Question: I'm working on a project building an analytics dashboard for a local city organization to visualize basic statistics about users of a mobile app. I've been using the dc.js library to build linked charts, and have made some headway on an initial dashboard, but am having trouble generating a line chart. This problem seems similar to the one posted <URL> with bar charts.
Here is a portion of the data:
'''
unique_id,dates,purpose,num,wday,epoch
1,10/10/2012,Commute,1,2day,<PHONE>
2,10/11/2012,Commute,4,3day,<PHONE>
5,10/12/2012,Commute,13,4day,<PHONE>
11,10/13/2012,Commute,1,5day,<PHONE>
16,10/14/2012,Commute,1,6day,<PHONE>
22,10/15/2012,Commute,14,0day,<PHONE>
26,10/16/2012,Commute,44,1day,<PHONE>
32,10/17/2012,Commute,60,2day,<PHONE>
39,10/18/2012,Commute,34,3day,<PHONE>
47,10/19/2012,Commute,47,4day,<PHONE>
55,10/20/2012,Commute,3,5day,<PHONE>
63,10/21/2012,Commute,4,6day,<PHONE>
69,10/22/2012,Commute,56,0day,<PHONE>
77,10/23/2012,Commute,63,1day,<PHONE>
85,10/24/2012,Commute,77,2day,<PHONE>
93,10/25/2012,Commute,55,3day,<PHONE>
100,10/26/2012,Commute,54,4day,<PHONE>
'''
Each row contains a cycling trip with a unique id, date of trip, purpose of the trip, and num which denotes how many trips pertain to that particular grouping of trip categories (i.e. trips that were for purpose "Commute" on date "10/23/2012"). Here's the code that's pertinent to generating the line chart.
'''
var timeChart = dc.linechart("#time-chart")
d3.csv("trips2.csv", function(data) {
var dateFormat = d3.time.format("%m/%d/%Y");
var numberFormat = d3.format(".2f");
data.forEach(function(d) {
d.dd = dateFormat.parse(d.dates);
d.month = d3.time.month(d.dd);
d.day = d3.time.day(d.dd);
d.year = d.dd.getFullYear();
d.num = +d.num;
d.purpose = d.purpose;
});
var facts = crossfilter(data);
var dateDimension = facts.dimension(function(d) {
return d.dd;
});
minDate = dateDimension.bottom(1)[0];
maxDate = dateDimension.top(1)[0];
var numberByDate = dateDimension.group().reduceSum(function(d) { return d.num; });
timeChart
.renderArea(true)
.width(900)
.height(300)
.brushOn(false)
.dimension(dateDimension)
.group(numberByDate)
.x(d3.time.scale().domain([minDate, maxDate]))
.xUnits(d3.time.day)
.renderHorizontalGridLines(true)
.elasticX(true)
.elasticY(true)
.legend(dc.legend().x(800).y(10).itemHeight(13).gap(5))
.yAxisLabel("Number of Cyclists");
'''
dc.renderAll();
I think my confusion stems from the map-reduce functions of grouping counts by date. Any help would be greatly appreciated. Here's a screenshot of the resulting chart.

not sure how helpful this will, but there is a Gist of the full code available here: <URL>.
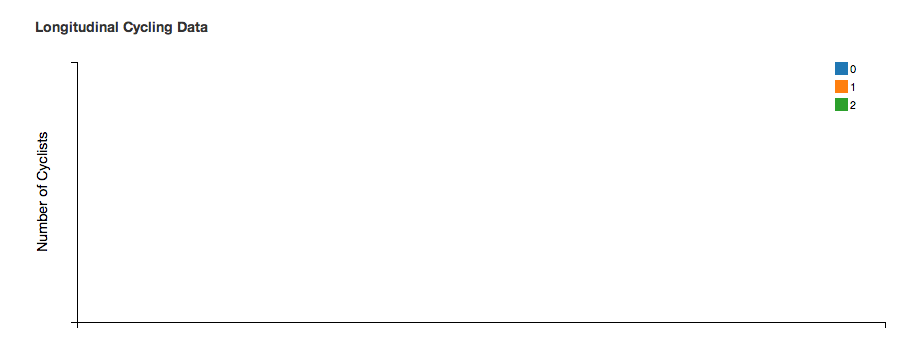
Answer: I think your first step is to get up close and friendly with your browser's debugger (e.g. Developer Tools in Chrome).
Here is a fork of your gist with colorbrewer.js added and removing a 2.0 property which wasn't available in version of dc.js you linked to:
<URL>
As I suggested above in the FAQ, I set a debugger breakpoint before the charts started loading, and took a look at some of the values.
These lines:
'''
minDate = dateDimension.bottom(1)[0];
maxDate = dateDimension.top(1)[0];
'''
fetch records, not dates. Changing them to read the day fields from the records:
'''
minDate = dateDimension.bottom(1)[0].day;
maxDate = dateDimension.top(1)[0].day;
'''
.. at least got some dates to show on the axis, but no items. So you just kind of proceed in this fashion:
- 'group.all()'-
Etc etc, "debug until done."
Hope this helps!